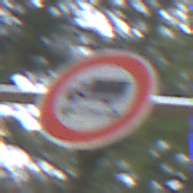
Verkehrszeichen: TatsaechlicheLaenge
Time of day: Midday
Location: Outdoor (Nature)
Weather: Overcast
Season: NotSpecified
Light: Natural